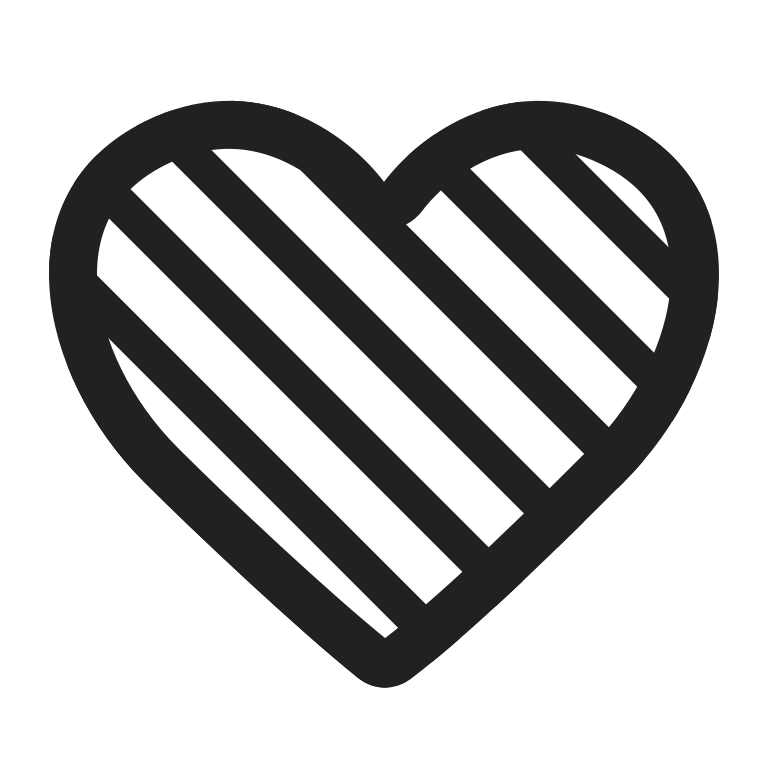
blue heart high contrast